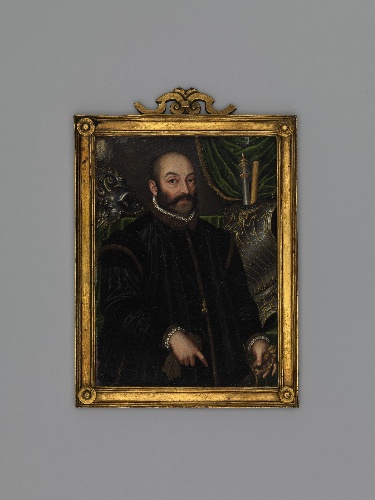
Title: Guidobaldo II della Rovere, Duke of Urbino (1514–1574), With his  Armor by Filippo Negroli
Date: ca. 1580–85
Object type: Painting
Classification: Paintings
Medium: Oil on copper
Culture: Italian
Dimensions: 5 1/2 x 4 in. (14 x 10.2 cm); frame: 7 1/8 x 4 7/8 in. (18.1 x 12.5 cm)
Department: Arms and Armor
Credit line: Purchase, Arthur Ochs Sulzberger Gift, 2009
Accession year: 2009
Repository: Metropolitan Museum of Art, New York, NY
Tags: Armor|Men|Portraits